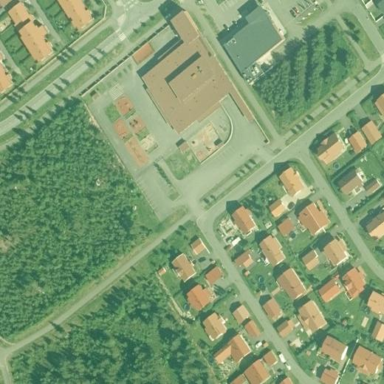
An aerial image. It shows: Kindergarten.